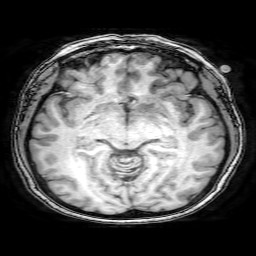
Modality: T1w
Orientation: coronal
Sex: female
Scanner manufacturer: philips
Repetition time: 0.008099 s
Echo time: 0.0037 s